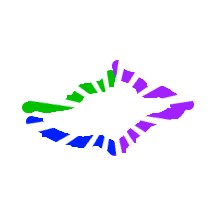
Shape: rhombus